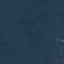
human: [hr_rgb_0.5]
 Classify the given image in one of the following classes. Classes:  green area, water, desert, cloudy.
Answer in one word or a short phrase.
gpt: green area